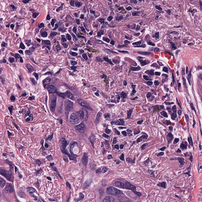
Tumor epithelial tissue: yes
Tumor-associated stroma tissue: yes
Normal tissue: no